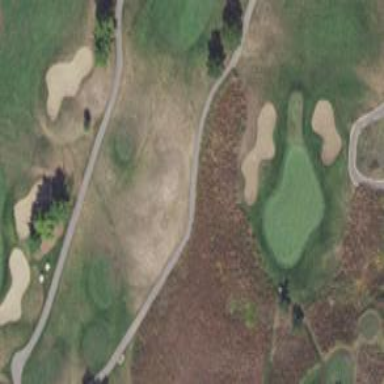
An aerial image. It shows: Path designated for golf carts.